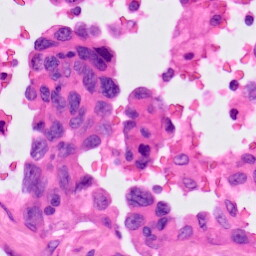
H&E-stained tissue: Lung